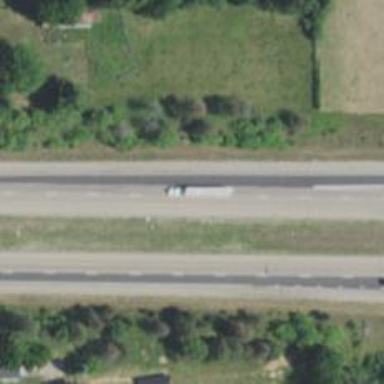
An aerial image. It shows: Motorway.